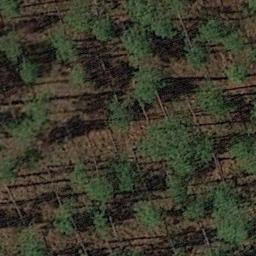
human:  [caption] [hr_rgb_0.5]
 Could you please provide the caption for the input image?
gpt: The forest has some sparse green trees randomly arranged and the forest soil is deep yellow .

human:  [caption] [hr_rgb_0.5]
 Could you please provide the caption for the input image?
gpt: The forest is on the bare land .

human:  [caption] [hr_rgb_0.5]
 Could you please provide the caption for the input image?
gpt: There is a winding path in this forest .

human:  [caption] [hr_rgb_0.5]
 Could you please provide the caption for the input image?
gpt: Many sparse green trees are in a forest .

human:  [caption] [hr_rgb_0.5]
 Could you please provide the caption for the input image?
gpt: A sparse forest with some green trees .